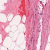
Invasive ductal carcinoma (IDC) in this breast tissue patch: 0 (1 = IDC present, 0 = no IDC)